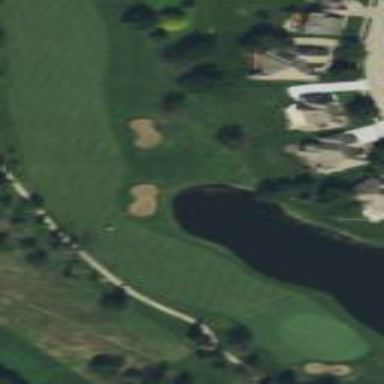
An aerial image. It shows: Golf fairway in the image.